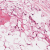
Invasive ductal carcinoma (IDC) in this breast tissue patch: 0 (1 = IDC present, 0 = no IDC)